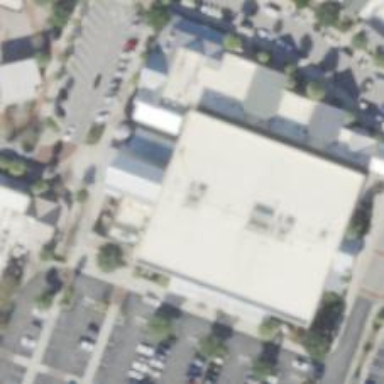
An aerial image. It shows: Cinema.